Question: I have the following code which should bind some data to a gridview but its not working.
THe district manager object has a Brand.
As you can see in the screenshot the brand is correctly filled in with data.
'''
private void LoadData()
{
List<DealerDistrictManager> listDealerDistrictManager = DistrictManagerBL.GetAllDealersWithDistrictManagers();
DistrictManagersGrid.DataSource = listDealerDistrictManager;
DistrictManagersGrid.DataBind();
<asp:BoundColumn DataField="DistrictManagerId" Visible="False"></asp:BoundColumn>
<asp:BoundColumn DataField="Brand.Name" meta:resourcekey="BrandHeader"></asp:BoundColumn>
public class DealerDistrictManager
{
public int DistrictManagerId { get; set; }
public string Nuteres { get; set; }
public string DealerNumber { get; set; }
public virtual Brand Brand { get; set; }
public int DistrictNumber { get; set; }
public string Name { get; set; }
}
public class Brand
{
public int BrandId { get; set; }
public string Name { get; set; }
}
'''
'''
public List<DealerDistrictManager> GetAllDealersWithDistrictManagers()
{
return (from d in _context.Dealers
from m in _context.DistrictManagers
where d.Nuteres == m.DealerNuteres
select new DealerDistrictManager
{
DistrictManagerId= m.DistrictManagerId,
Nuteres = d.Nuteres,
DealerNumber = d.DealerNumber,
Brand = m.Brand,
DistrictNumber = m.DistrictNumber,
Name = m.Name
}).ToList<DealerDistrictManager>();
}
'''

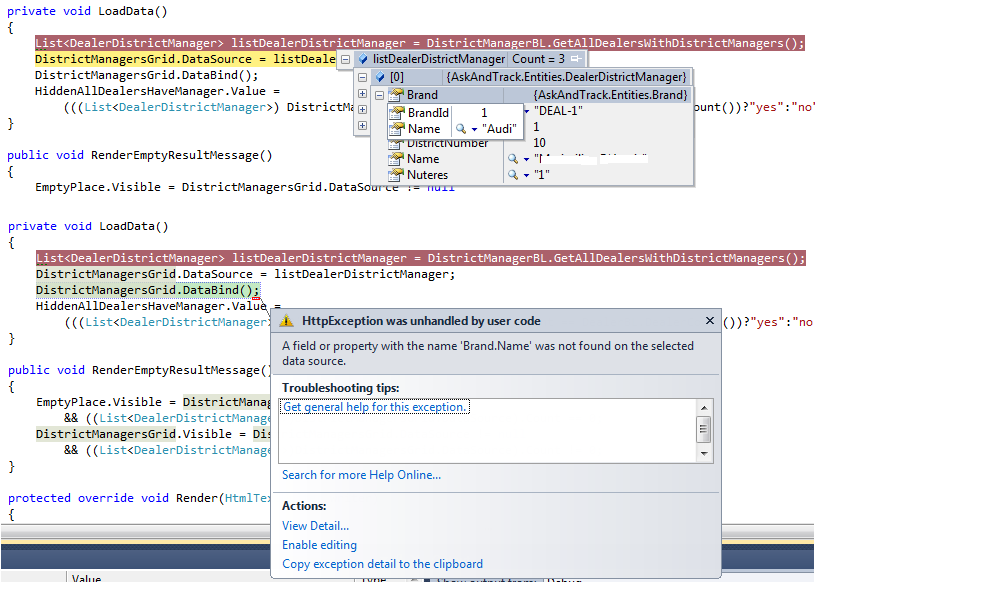
Answer: <URL> also speaks about the same / similar problem. Where it "randomly" occurs. The solution that the questioner found was to use:
'''
<%#Eval("contentsection.Id") %>
'''
The post mentioned has a lot of answers (including an accepted one) that will clarify a lot I presume.